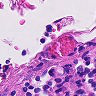
Metastatic tissue present: no